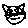
Label: cat